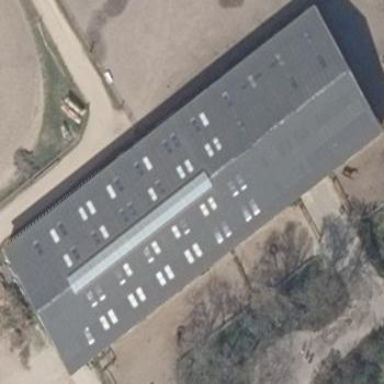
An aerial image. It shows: Building suitable for equestrian activities.